Question: I usually use the Twitter Bootstrap Rails gem for my projects however I thought I would give the Zurb Foundation gem a go. I've followed the install <URL> to the letter. When I added the navigation:
'''
<div class="row">
<div class="three columns">
<h1><img src="http://placehold.it/400x100&text=Logo" /></h1>
</div>
<div class="nine columns">
<ul class="nav-bar right">
<li><a href="#">About</a></li>
<li><a href="#">Work</a></li>
<li><a href="#">Contact</a></li>
</ul>
</div>
</div>
'''
I get the following:

Notice that the logo placeholder is not aligned with the navigation on the right and the navigation links do not have the grey gradient on them.
My application.html.erb looks like this:
'''
<!DOCTYPE html>
<!-- paulirish.com/2008/conditional-stylesheets-vs-css-hacks-answer-neither/ -->
<!--[if lt IE 7 ]> <html class="ie6" lang="en"> <![endif]-->
<!--[if IE 7 ]> <html class="ie7" lang="en"> <![endif]-->
<!--[if IE 8 ]> <html class="ie8" lang="en"> <![endif]-->
<!--[if (gte IE 9)|!(IE)]><!--> <html lang="en"> <!--<![endif]-->
<head>
<meta charset="utf-8" />
<!-- Uncomment to make IE8 render like IE7 -->
<!-- <meta http-equiv="X-UA-Compatible" content="IE=7" /> -->
<!-- Set the viewport width to device width for mobile -->
<meta name="viewport" content="width=device-width, initial-scale=1.0" />
<title><%= content_for?(:title) ? yield(:title) : CONFIG['title'] %></title>
<!-- Included CSS Files -->
<%= stylesheet_link_tag "application" %>
<%= csrf_meta_tags %>
</head>
<body>
<%= render 'layouts/navigation' %>
<div class="container">
<%= yield %>
</div>
<!-- Included JS Files -->
<%= javascript_include_tag "application" %>
<% if CONFIG['google_analytics_id'] %>
<!-- Google Analytics -->
<script>
var _gaq=[['_setAccount','<%= CONFIG['google_analytics_id'] %>'],['_trackPageview']];
(function(d,t){var g=d.createElement(t),s=d.getElementsByTagName(t)[0];
g.src=('https:'==location.protocol?'//ssl':'//www')+'.google-analytics.com/ga.js';
s.parentNode.insertBefore(g,s)}(document,'script'));
</script>
<% end %>
</body>
</html>
'''
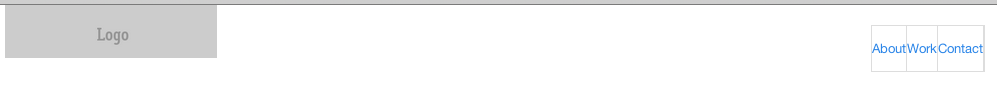
Answer: I solved this by updating the Zurb Foundation gem and referring to the <URL>. I was using Zurb 2.X and not 3.X.
gem file should include:
'''
gem 'compass-rails'
gem 'zurb-foundation', '~> 3.2.4'
'''
application.scss should now have:
'''
@import "foundation";
'''
instead of:
'''
*= require "foundation"
'''